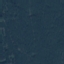
Land use / land cover class: Forest